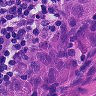
Metastatic tissue present: yes